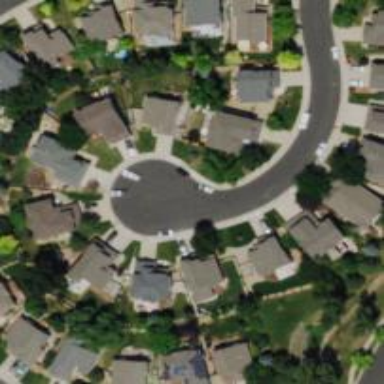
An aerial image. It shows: Circle-shaped turning circle on the road.